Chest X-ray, PA view. Patient: 65 years old, sex M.
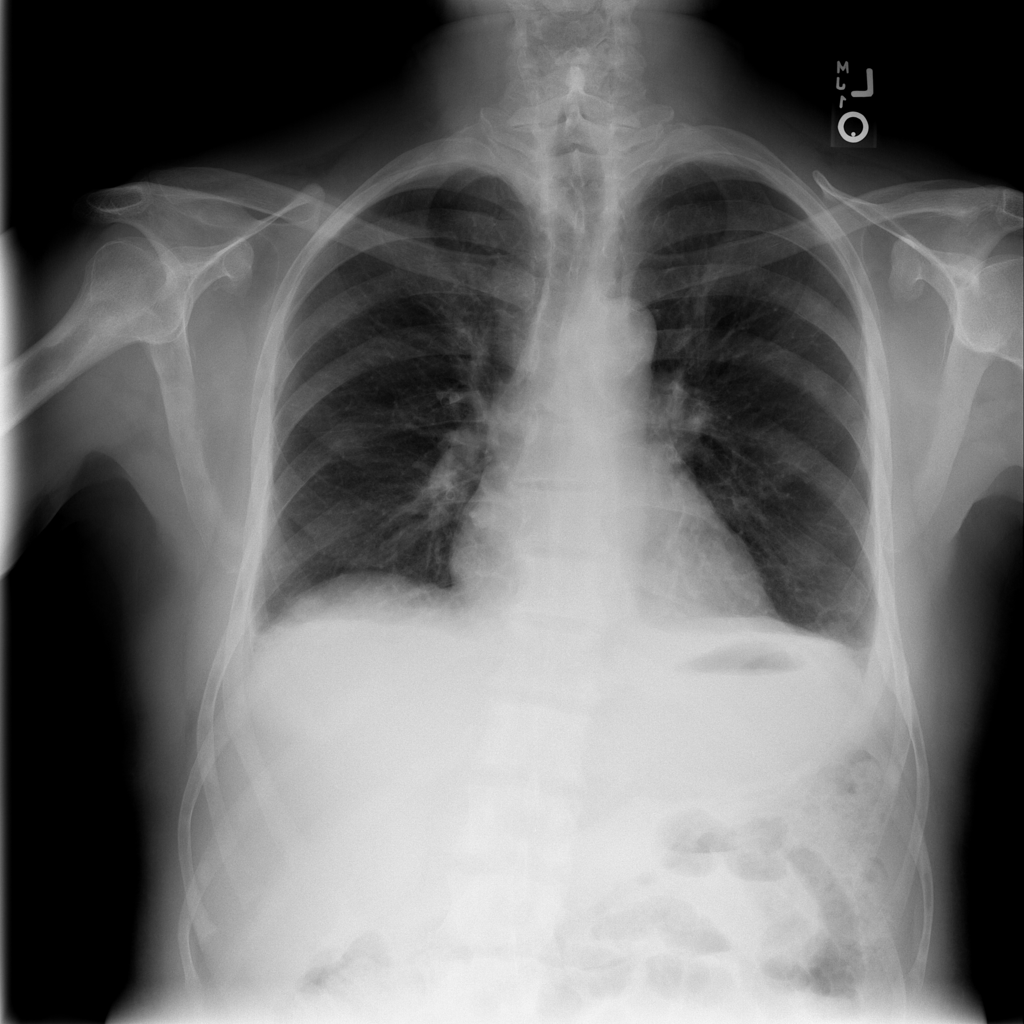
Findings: Effusion